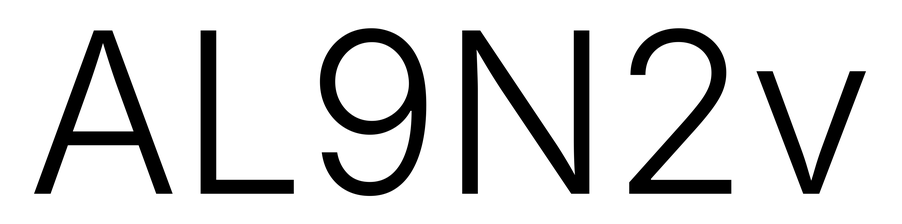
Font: Inter_Light